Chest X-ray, PA view. Patient: 30 years old, sex M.
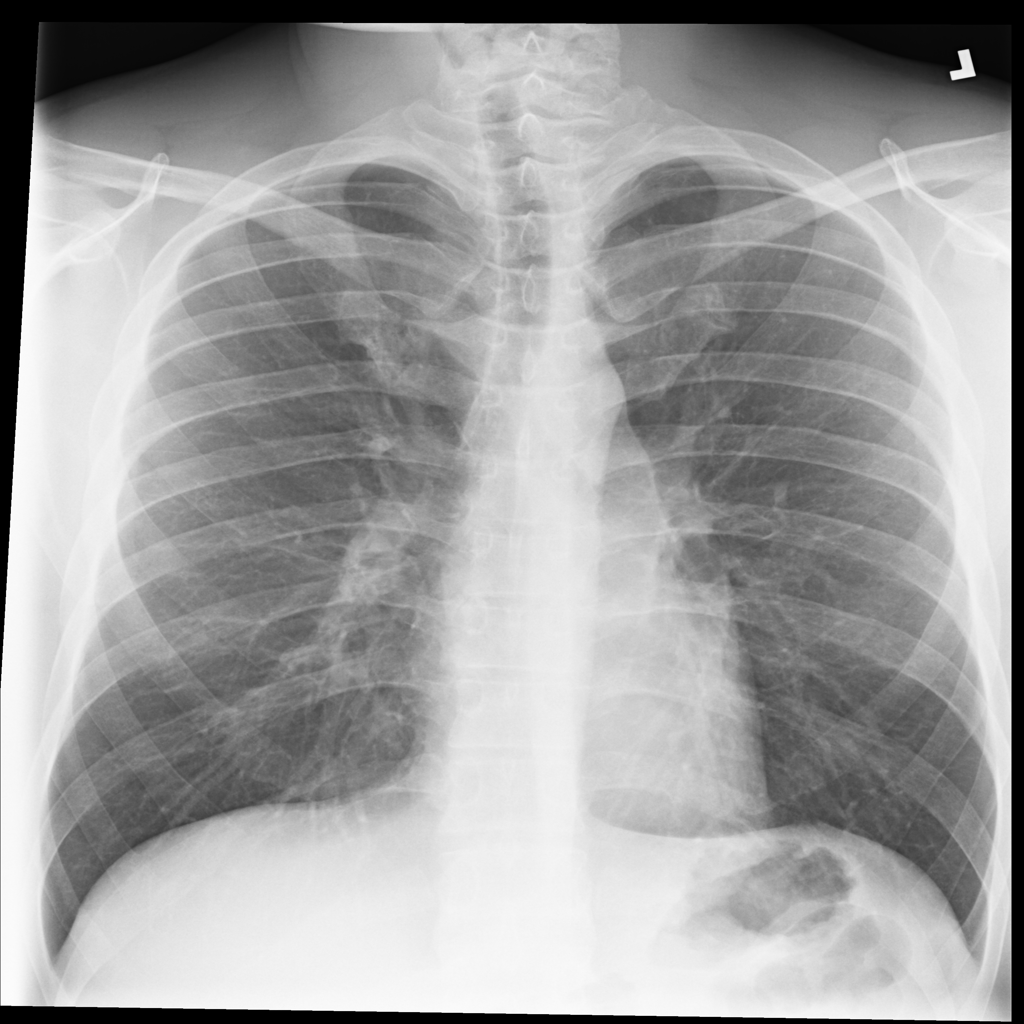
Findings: No Finding